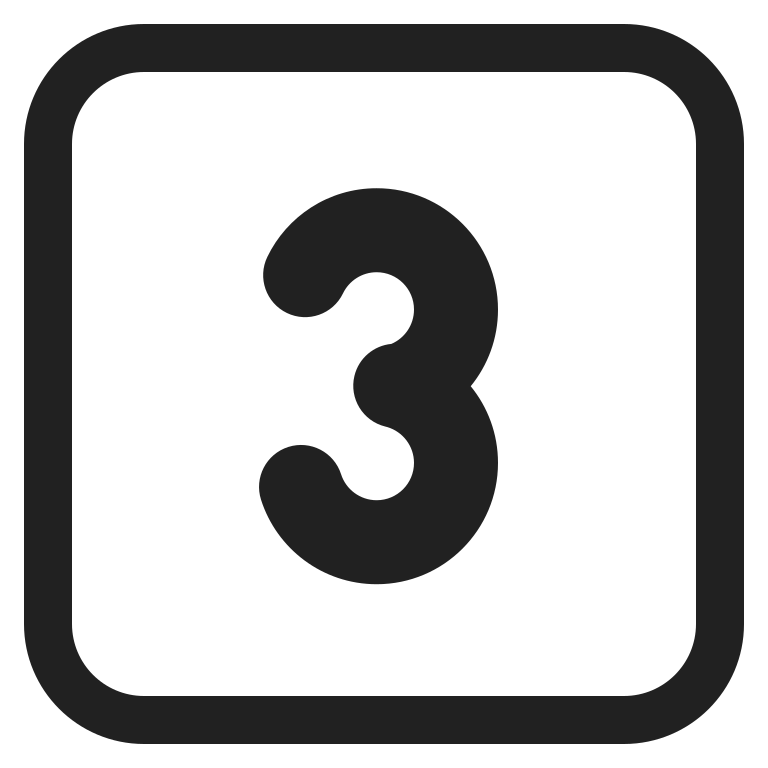
keycap 3 high contrast